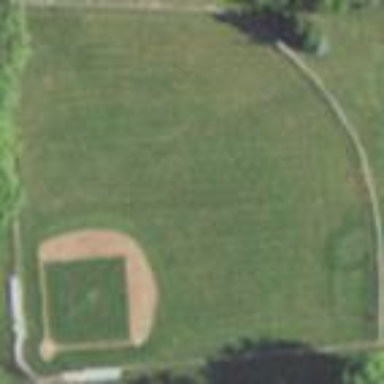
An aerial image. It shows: Baseball pitch for leisure land.